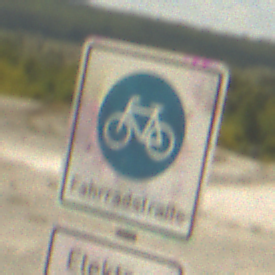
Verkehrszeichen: BeginnFahrradstrasse
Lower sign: BesondereFahrzeugeUndTransportgueter11
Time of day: Midday
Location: Outdoor (Beach)
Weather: PartlyCloudy
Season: NotSpecified
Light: Natural